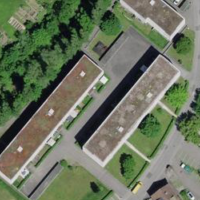
EUNIS habitat code: 54
Species observed at this site:
Aglais urticae